Interaction volume radius: 10 \u00c5
Interaction volume height: 40 \u00c5
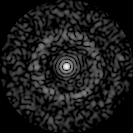
Disorder parameter: 0.8347